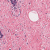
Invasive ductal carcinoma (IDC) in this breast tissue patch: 0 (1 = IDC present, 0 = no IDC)